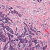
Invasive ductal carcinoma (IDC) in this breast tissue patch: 1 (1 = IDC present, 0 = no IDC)